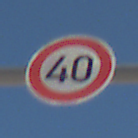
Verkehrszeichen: Geschwindigkeit40
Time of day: Midday
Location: Outdoor (Nature)
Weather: Clear
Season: Summer
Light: Natural